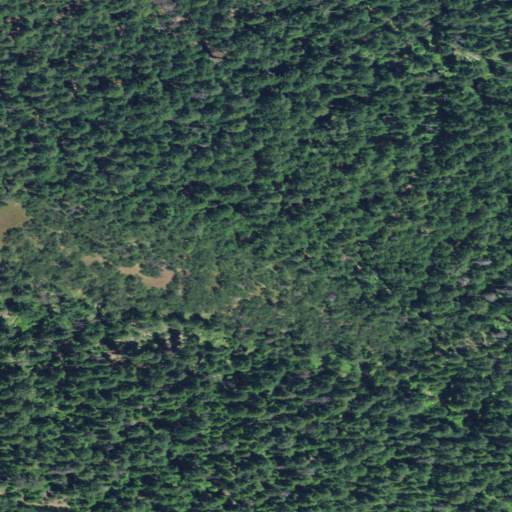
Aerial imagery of plain(s) in Oregon named Pickett Prairie containing only evergreen forest